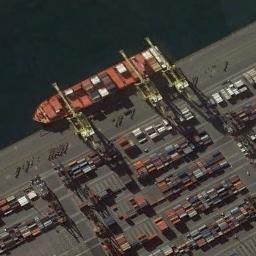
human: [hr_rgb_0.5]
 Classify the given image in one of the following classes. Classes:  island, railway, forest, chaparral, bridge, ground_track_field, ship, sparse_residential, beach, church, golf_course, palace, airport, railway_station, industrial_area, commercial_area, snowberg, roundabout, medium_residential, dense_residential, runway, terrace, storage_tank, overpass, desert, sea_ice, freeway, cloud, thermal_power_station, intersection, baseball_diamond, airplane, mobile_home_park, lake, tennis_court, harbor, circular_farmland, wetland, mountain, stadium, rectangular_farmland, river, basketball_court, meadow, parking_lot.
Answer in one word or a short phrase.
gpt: ship